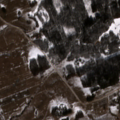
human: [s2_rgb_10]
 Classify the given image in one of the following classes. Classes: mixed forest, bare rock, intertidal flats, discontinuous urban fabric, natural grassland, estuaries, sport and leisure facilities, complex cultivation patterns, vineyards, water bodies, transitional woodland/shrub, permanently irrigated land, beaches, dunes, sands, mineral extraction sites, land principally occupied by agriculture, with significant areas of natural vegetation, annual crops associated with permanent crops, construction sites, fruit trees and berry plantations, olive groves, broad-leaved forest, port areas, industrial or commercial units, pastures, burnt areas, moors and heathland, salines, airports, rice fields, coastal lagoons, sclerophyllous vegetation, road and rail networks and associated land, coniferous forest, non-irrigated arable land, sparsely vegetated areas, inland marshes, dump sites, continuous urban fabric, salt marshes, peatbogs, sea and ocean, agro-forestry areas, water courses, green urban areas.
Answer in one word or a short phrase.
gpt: pastures, complex cultivation patterns, land principally occupied by agriculture, with significant areas of natural vegetation, broad-leaved forest, mixed forest